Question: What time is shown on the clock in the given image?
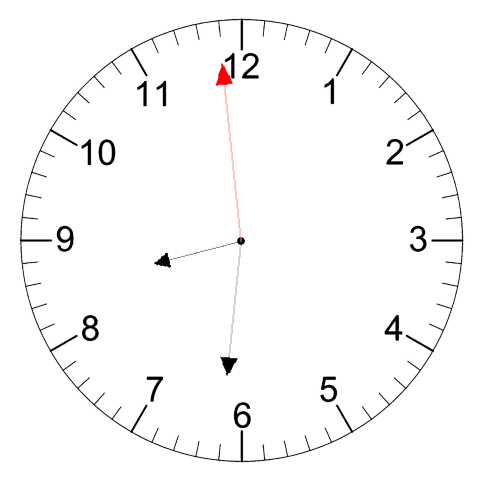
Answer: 08:30:59